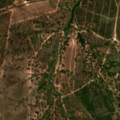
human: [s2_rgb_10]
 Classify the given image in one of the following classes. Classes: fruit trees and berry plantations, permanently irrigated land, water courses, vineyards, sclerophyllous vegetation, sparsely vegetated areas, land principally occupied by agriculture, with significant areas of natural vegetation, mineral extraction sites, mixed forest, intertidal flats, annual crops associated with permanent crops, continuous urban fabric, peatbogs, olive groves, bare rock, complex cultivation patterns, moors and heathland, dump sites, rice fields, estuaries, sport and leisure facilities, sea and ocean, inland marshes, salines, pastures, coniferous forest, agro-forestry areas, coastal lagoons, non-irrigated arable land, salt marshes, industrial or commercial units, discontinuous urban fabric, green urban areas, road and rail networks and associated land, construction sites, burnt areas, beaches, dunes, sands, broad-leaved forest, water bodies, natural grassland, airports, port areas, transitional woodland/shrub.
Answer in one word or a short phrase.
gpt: continuous urban fabric